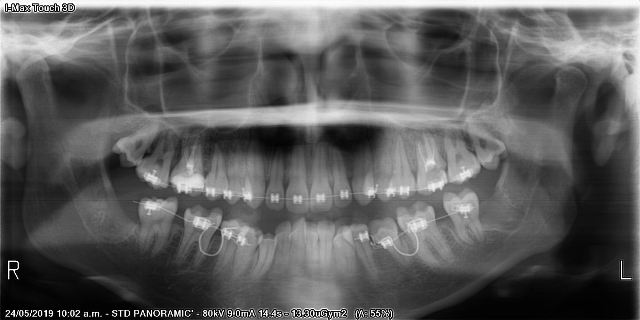
adult